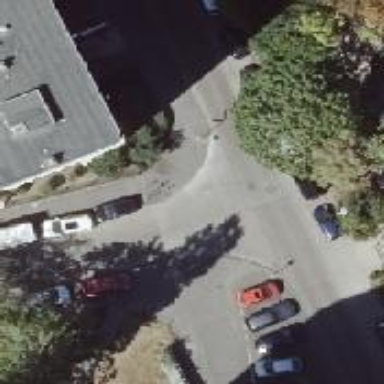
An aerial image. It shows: Unmarked road crossing.